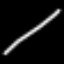
Label: line